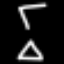
Label: hourglass